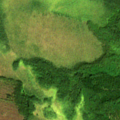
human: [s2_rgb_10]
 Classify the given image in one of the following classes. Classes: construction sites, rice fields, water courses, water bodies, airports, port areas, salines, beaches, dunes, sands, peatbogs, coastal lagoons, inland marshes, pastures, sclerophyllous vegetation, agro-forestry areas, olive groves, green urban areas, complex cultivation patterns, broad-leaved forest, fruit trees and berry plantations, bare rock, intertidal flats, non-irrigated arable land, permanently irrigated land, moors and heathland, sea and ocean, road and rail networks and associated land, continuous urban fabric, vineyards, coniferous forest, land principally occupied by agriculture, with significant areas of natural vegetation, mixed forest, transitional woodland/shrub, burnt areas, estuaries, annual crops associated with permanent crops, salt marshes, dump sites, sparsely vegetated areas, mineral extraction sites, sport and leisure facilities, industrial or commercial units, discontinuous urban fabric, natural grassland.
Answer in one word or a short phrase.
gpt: coniferous forest, mixed forest, transitional woodland/shrub, peatbogs